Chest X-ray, PA view. Patient: 79 years old, sex F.
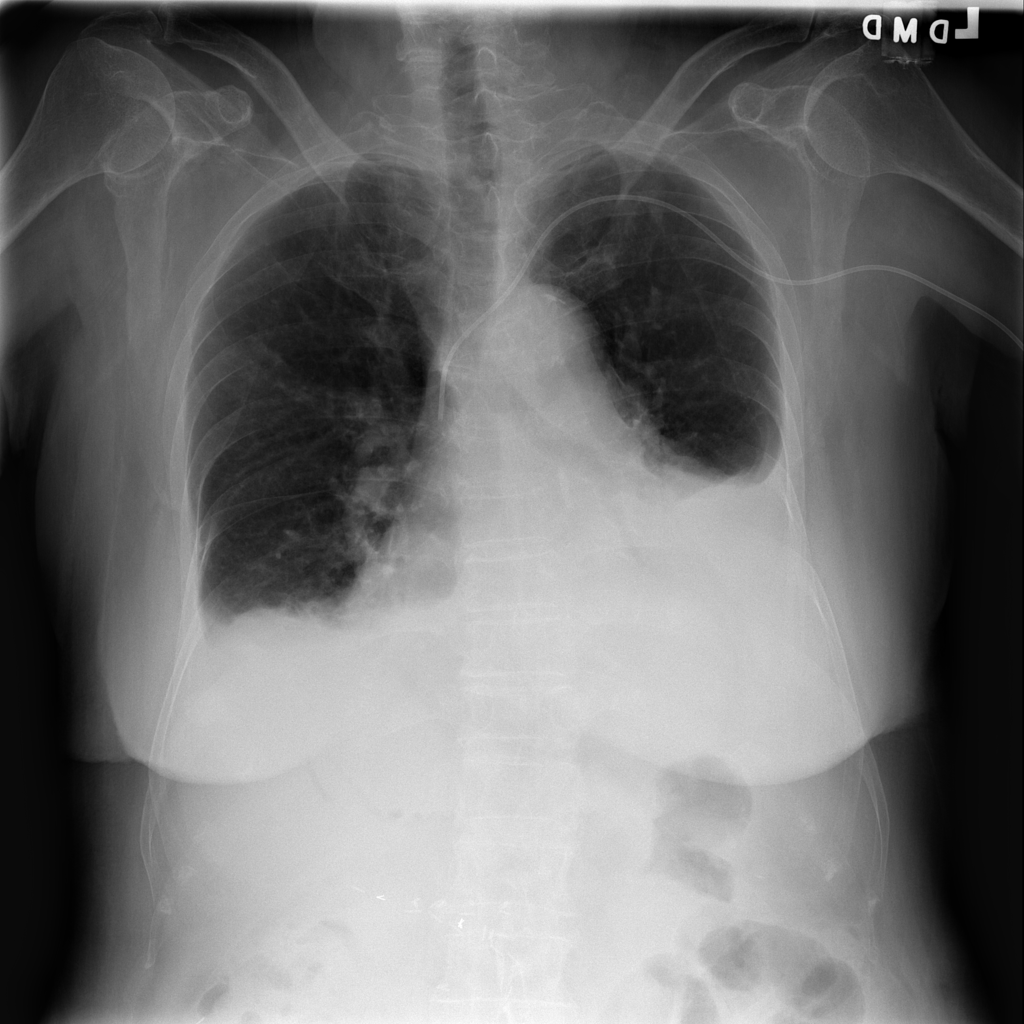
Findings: Effusion